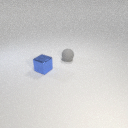
small blue metal cube in front of small gray rubber sphere